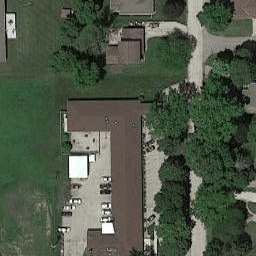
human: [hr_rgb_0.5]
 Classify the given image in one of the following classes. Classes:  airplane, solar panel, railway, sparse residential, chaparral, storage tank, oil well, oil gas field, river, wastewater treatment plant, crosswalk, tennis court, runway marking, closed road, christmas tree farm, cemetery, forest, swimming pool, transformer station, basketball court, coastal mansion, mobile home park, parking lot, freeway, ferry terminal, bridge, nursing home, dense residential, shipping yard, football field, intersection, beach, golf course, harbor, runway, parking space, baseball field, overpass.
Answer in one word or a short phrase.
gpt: nursing home